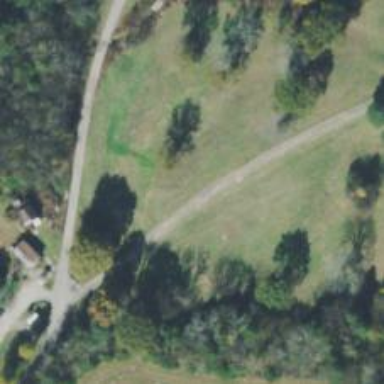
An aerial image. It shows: Driveway.